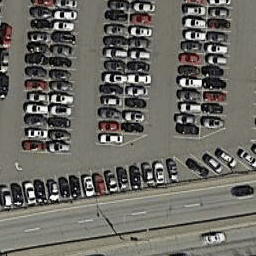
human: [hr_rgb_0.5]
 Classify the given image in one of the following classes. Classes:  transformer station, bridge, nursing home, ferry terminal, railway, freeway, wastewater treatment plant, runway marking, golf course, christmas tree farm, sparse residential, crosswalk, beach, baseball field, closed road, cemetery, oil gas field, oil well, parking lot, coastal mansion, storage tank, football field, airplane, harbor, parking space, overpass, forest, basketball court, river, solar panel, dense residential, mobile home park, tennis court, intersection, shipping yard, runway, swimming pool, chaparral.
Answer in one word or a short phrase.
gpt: parking lot